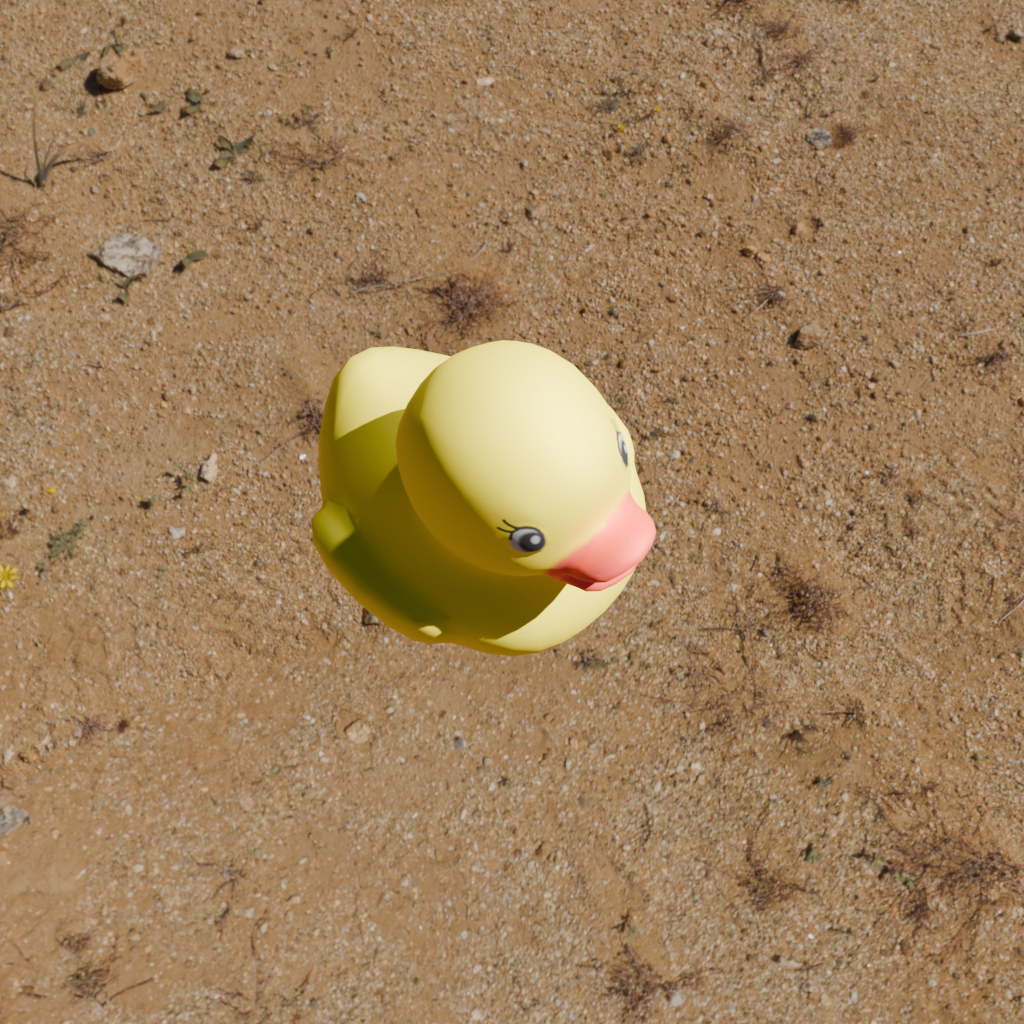
an image of a yellow rubber duck seen from <front_right_top> in a sunny desert landscape with a clear sky.